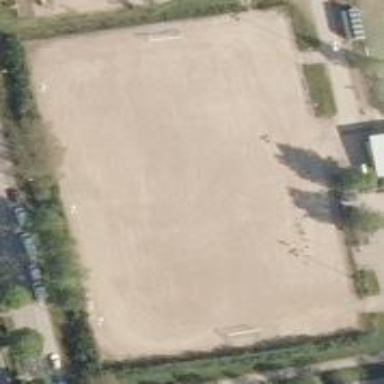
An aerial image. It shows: Sand soccer pitch for leisure and sports activities.